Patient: sex F, age 59
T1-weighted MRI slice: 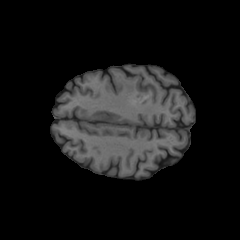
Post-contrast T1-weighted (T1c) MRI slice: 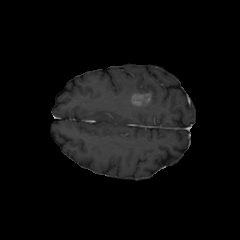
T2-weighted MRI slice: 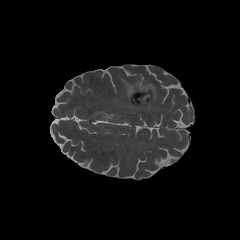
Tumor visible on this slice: yes
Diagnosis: Glioblastoma, IDH-wildtype
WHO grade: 4